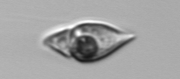
Label: Amphidinium